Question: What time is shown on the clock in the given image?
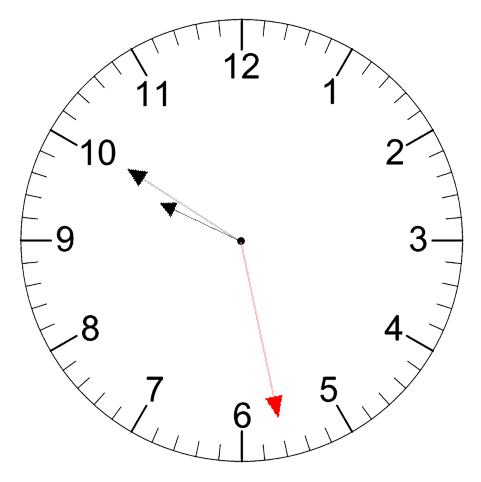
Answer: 09:50:28